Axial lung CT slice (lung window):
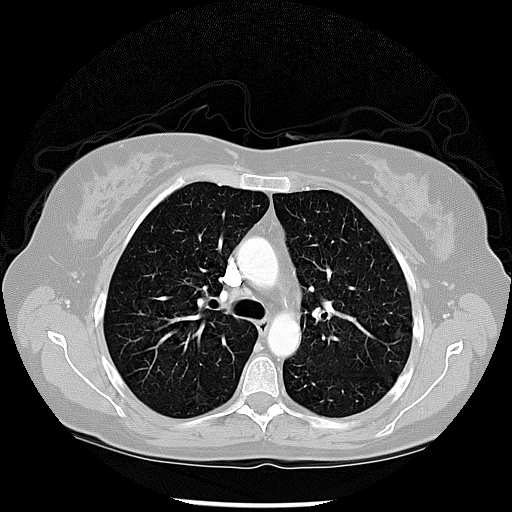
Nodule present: no